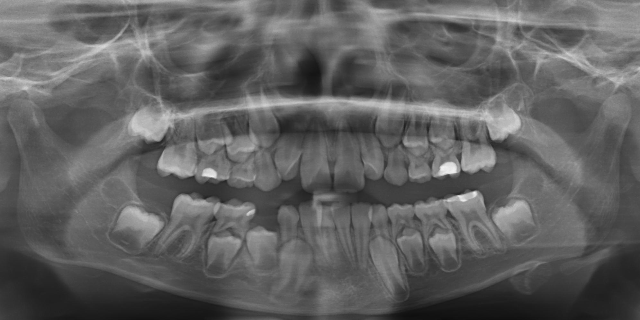
adult